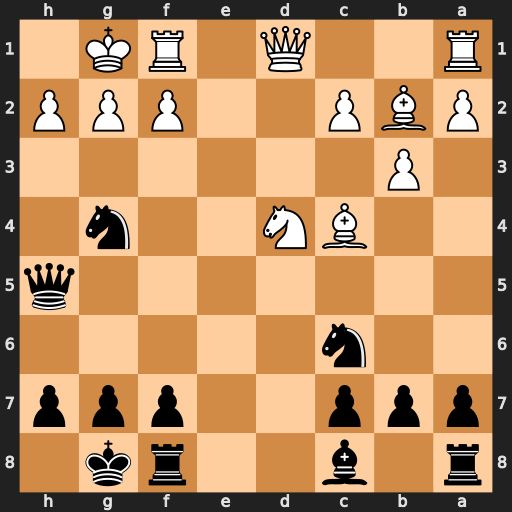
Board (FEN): r1b2rk1/ppp2ppp/2n5/7q/2BN2n1/1P6/PBP2PPP/R2Q1RK1
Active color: b
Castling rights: -
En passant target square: -
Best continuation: Qxh2#